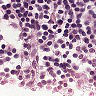
Metastatic tissue present: no